Question: I have the following graph
'''
my %connections=(36=>[31,22],31=>[30],30=>[20],22=>[20,8],20=>[1],8=>[5],5=>[2],2=>[1,20]);
'''
Is there any existing algorithm that let us find node with only outgoing edges and only incoming edges.
Hence given the above graph, it would yield:
'''
$node_only_incoming_edge = [36];
$node_only_outgoing_edge = [1];
'''

<URL>
Fixed the '%connection' entry error according to RF suggestion.
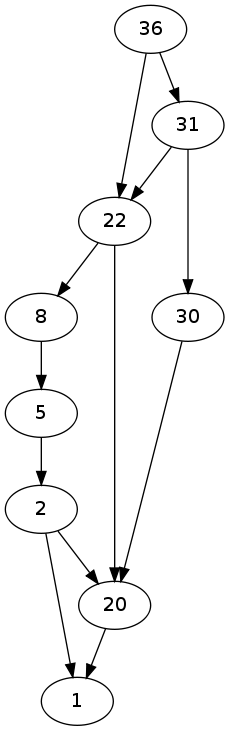
Answer: Richard Fearn's answer describes the algorithm to compute the results yourself. An alternative approach is to use the <URL> module. For example:
'''
use strict;
use warnings;
use Graph;
my $g = Graph->new;
my %connections = (
36 => [31,22],
31 => [22,30], # Your data omitted 22.
30 => [20],
22 => [20,8],
20 => [1,99], # Added 99 for testing.
8 => [5],
5 => [2],
2 => [1,20],
88 => [31], # Added 88 for testing.
);
for my $n (keys %connections){
$g->add_edge($n, $_) for @{$connections{$n}};
}
my @outgoing_only = $g->source_vertices; # 36 and 88
my @incoming_only = $g->successorless_vertices; # 1 and 99
'''